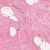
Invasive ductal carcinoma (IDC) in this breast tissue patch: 0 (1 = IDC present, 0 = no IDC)